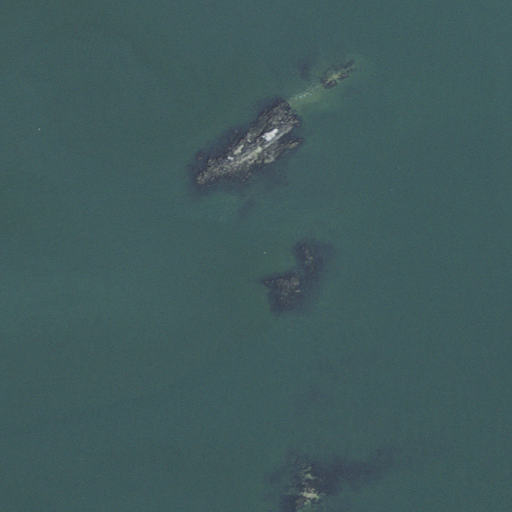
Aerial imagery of bar in Massachusetts named Quarantine Rocks containing only open water